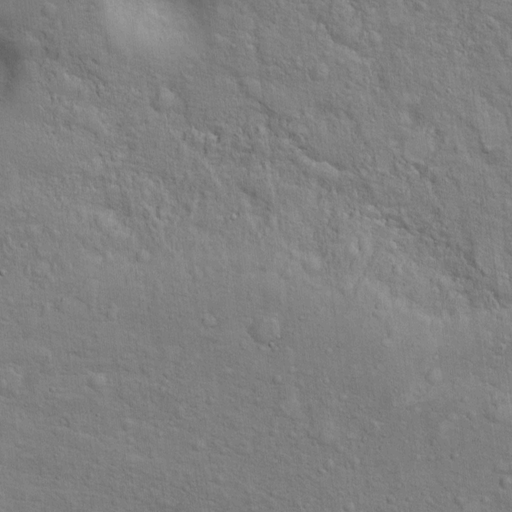
Objects detected: cone, cone